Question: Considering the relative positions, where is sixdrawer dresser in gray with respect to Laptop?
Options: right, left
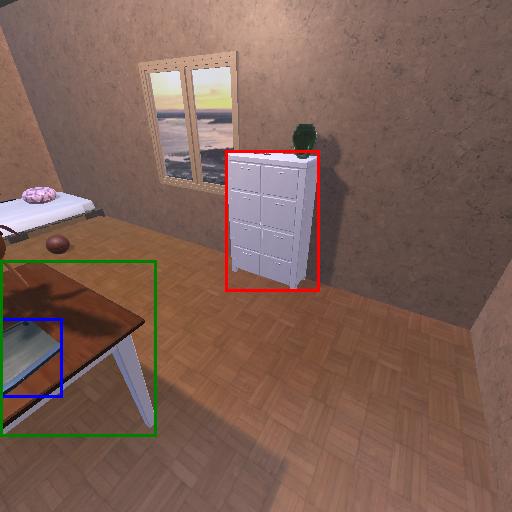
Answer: right